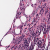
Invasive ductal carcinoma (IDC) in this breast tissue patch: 0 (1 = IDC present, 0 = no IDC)